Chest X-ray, AP view. Patient: 69 years old, sex F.
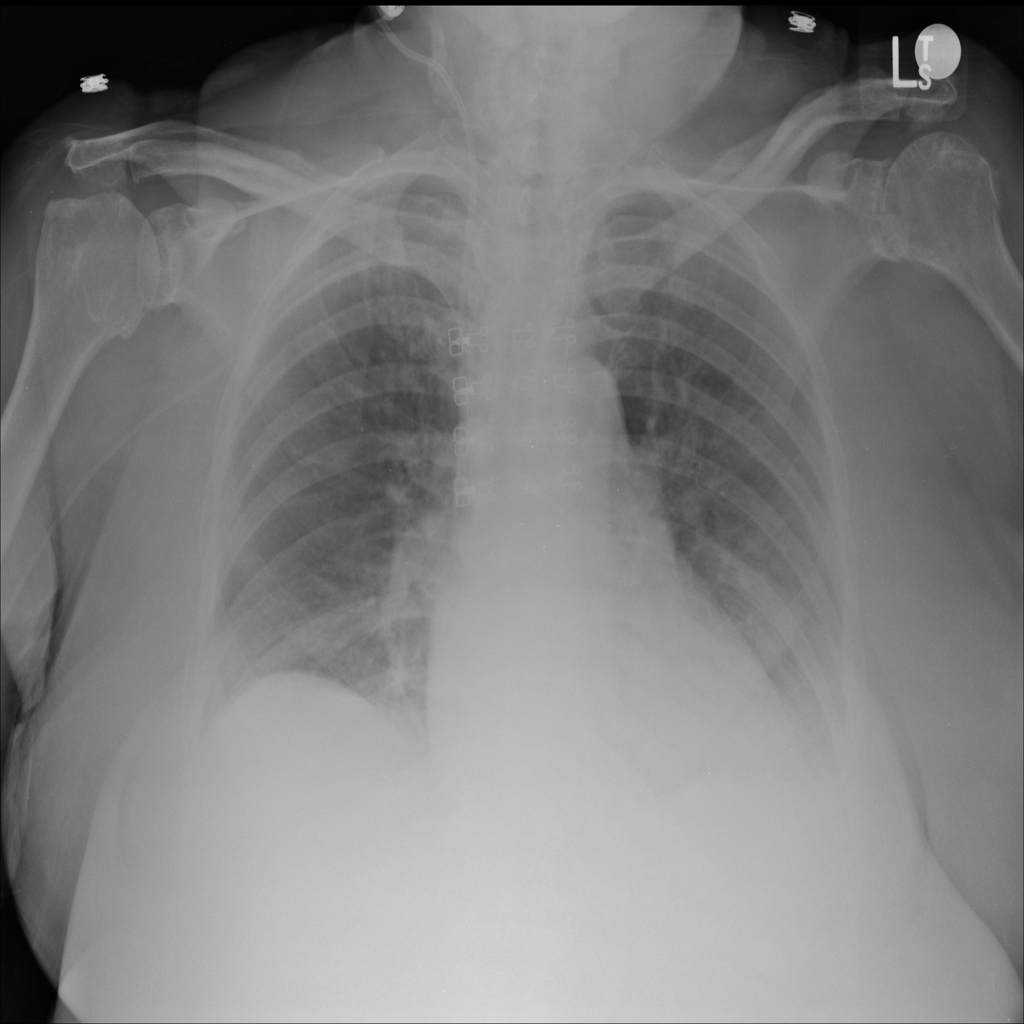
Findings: No Finding